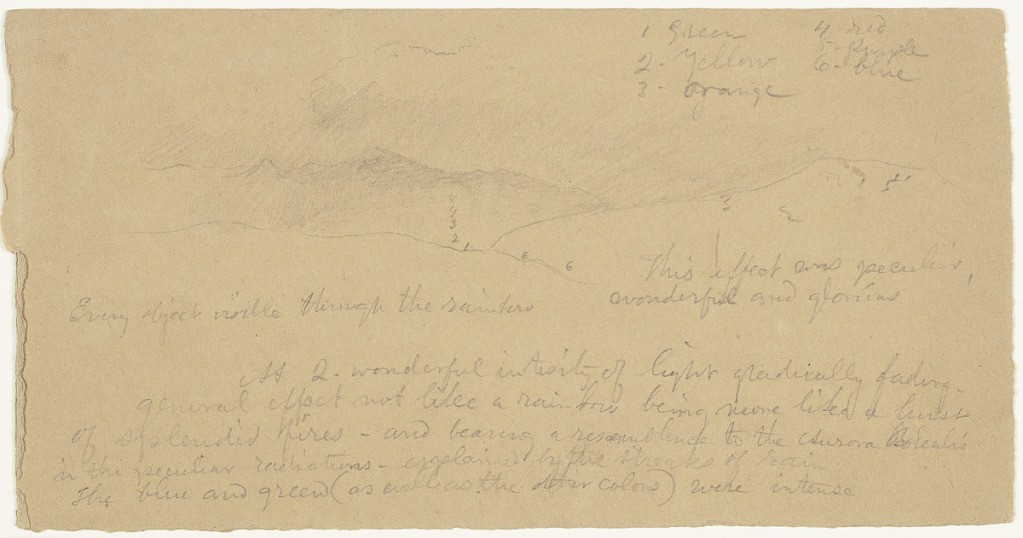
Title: Passing Shower and Rainbow
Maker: Frederic Edwin Church, American, 1826–1900
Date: probably 1853
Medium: Graphite on brown wove paper
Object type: Drawing
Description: Landscape and atmosphere sketch showing a view of a passing showing and a luminous rainbow in the mountains of what is likely South America (Colombia or Ecuador). Two outlined mountain ridges overlap at center, where a rainbow glows in the crux. A lofty and shaded mountain range is visible behind, with multiple sharp peaks. Dark clouds above pour rain over the scene.

Verso: Pencil scratches, at right.